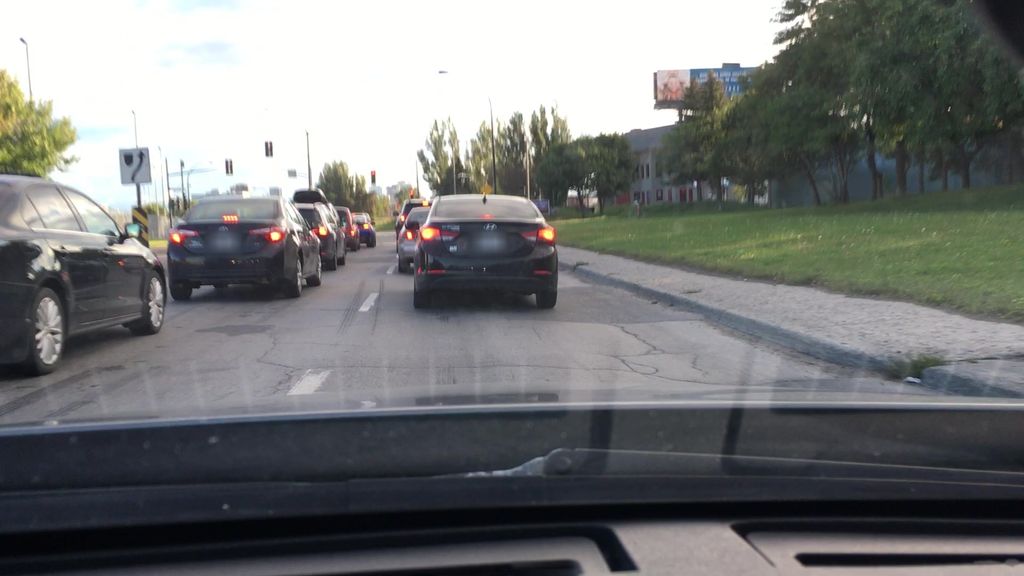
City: montreal